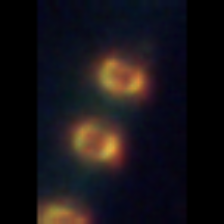
Taxon: Chaetoceros
Group: Diatoms